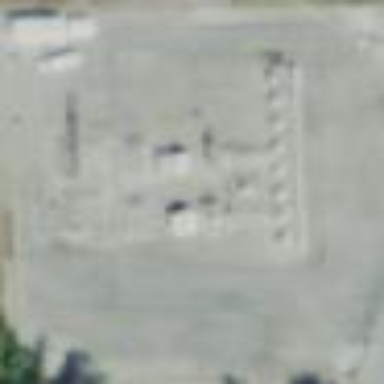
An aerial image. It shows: Distribution power substation secured by fence.